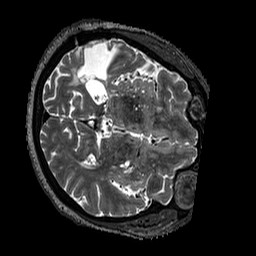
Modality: T2w
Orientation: axial
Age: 62
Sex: female
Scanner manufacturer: siemens
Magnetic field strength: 3 T
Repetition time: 3.2 s
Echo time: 0.567 s